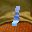
Label: 1